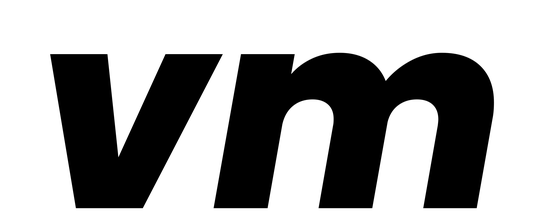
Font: Poppins-ExtraBoldItalic